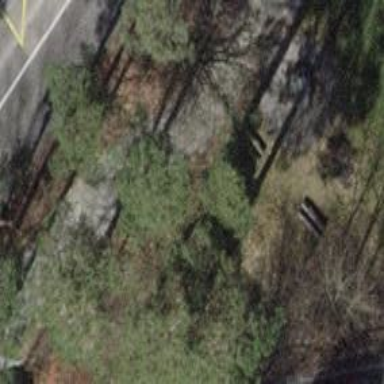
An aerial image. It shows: Bench.